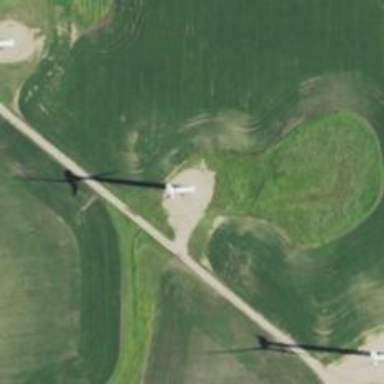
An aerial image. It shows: Horizontal axis wind turbine generating power from wind.